Field crop: tomato
Growth stage: 1
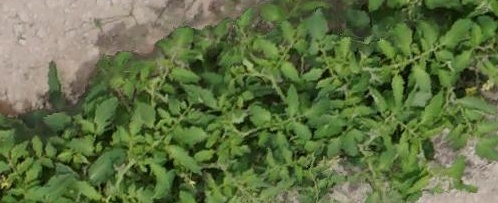
Species: tomato